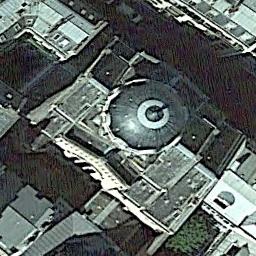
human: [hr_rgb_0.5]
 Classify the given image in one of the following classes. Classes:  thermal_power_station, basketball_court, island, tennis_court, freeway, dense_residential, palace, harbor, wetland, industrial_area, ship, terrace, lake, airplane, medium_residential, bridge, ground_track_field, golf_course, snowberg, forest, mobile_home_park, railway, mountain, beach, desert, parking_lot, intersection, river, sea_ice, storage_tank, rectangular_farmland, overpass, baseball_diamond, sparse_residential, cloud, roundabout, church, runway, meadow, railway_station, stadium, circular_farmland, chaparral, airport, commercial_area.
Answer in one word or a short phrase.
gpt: church